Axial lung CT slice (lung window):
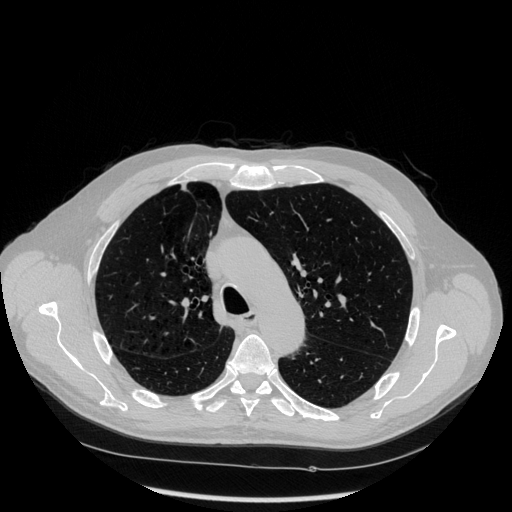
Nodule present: no